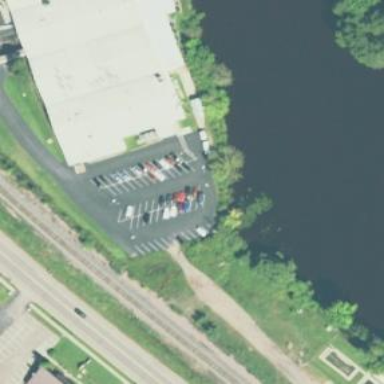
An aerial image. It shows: Parking area.